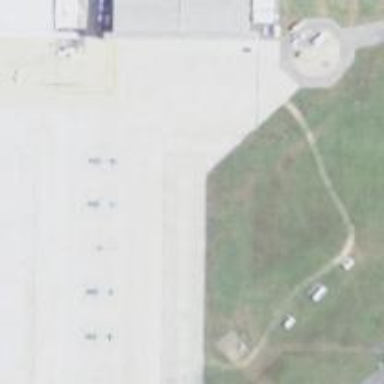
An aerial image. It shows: Image of taxiway at airport.